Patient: sex M, age 58
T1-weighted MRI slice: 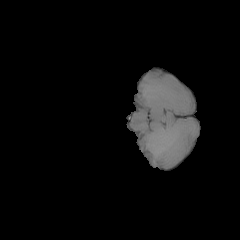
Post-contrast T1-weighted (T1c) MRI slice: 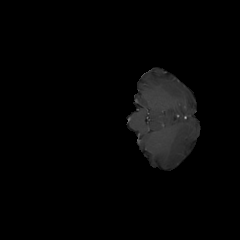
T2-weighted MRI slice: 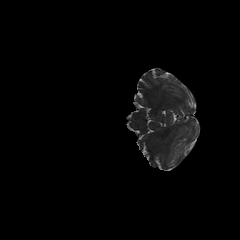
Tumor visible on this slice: no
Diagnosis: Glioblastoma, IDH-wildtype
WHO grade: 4